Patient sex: M
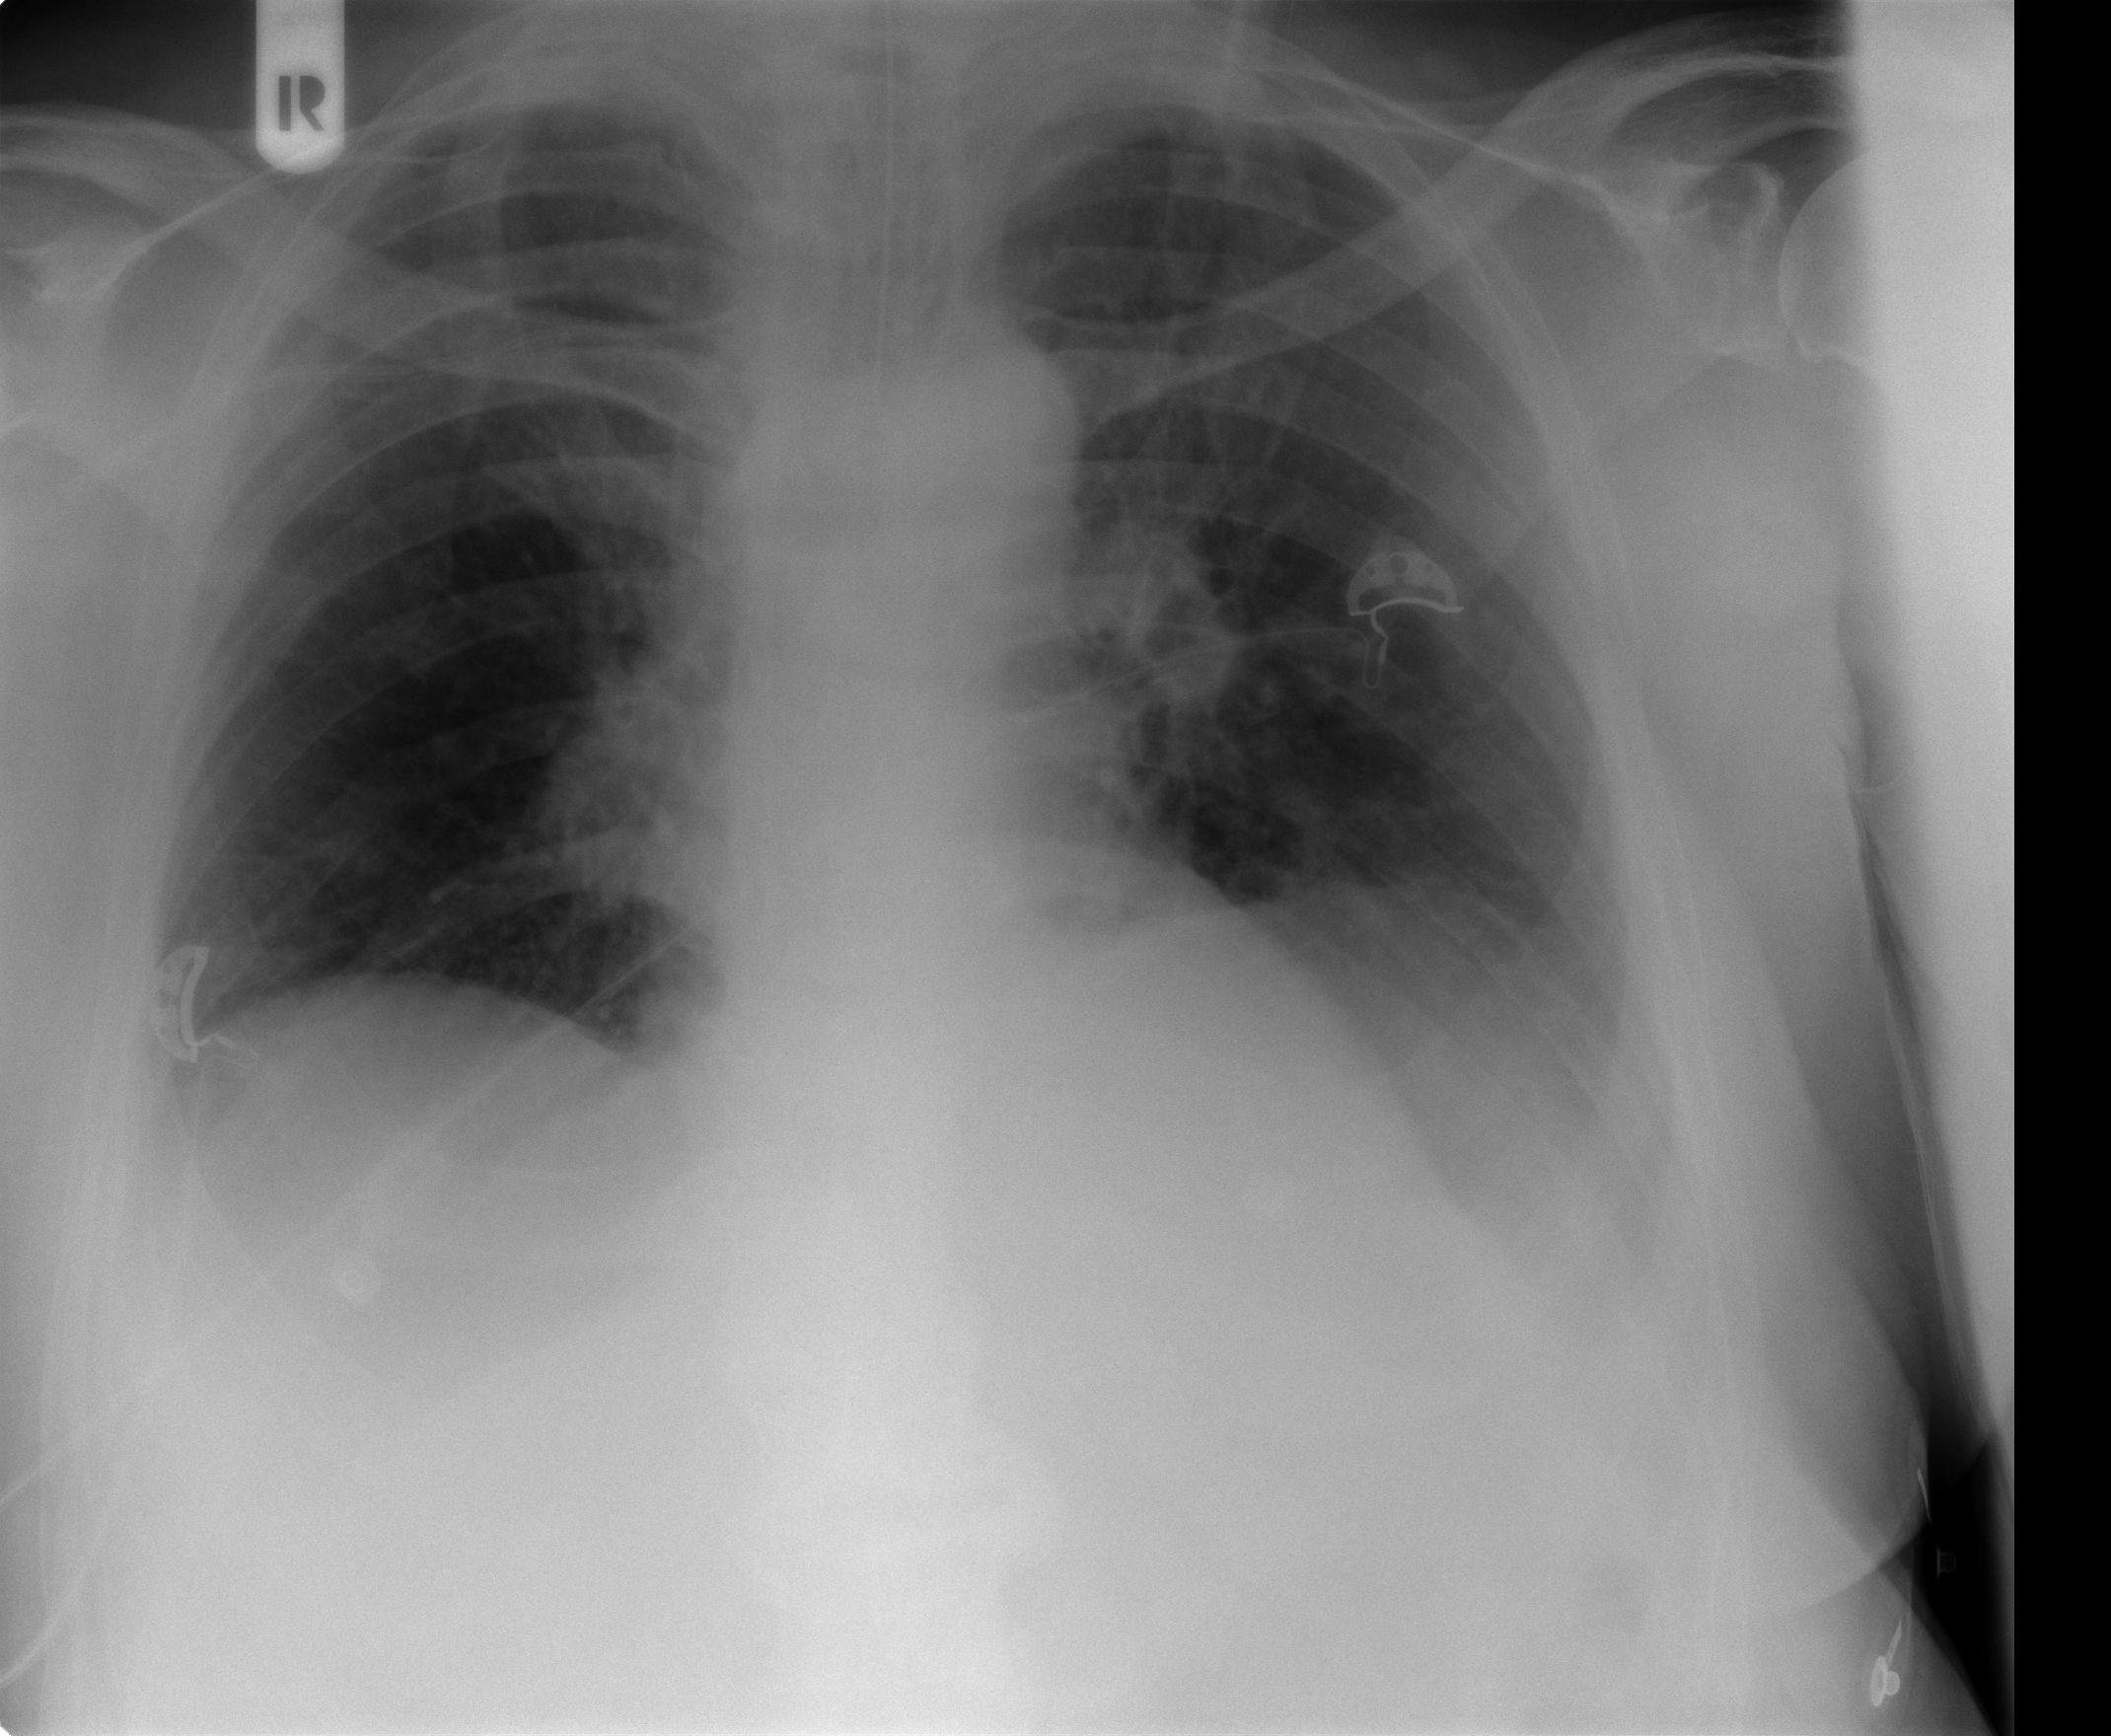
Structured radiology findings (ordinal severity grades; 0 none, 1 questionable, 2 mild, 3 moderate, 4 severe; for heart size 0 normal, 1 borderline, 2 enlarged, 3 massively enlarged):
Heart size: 0
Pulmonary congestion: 2
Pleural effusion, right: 0
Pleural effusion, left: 2
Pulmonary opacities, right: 0
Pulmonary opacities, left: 0
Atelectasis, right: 0
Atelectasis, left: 2